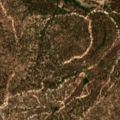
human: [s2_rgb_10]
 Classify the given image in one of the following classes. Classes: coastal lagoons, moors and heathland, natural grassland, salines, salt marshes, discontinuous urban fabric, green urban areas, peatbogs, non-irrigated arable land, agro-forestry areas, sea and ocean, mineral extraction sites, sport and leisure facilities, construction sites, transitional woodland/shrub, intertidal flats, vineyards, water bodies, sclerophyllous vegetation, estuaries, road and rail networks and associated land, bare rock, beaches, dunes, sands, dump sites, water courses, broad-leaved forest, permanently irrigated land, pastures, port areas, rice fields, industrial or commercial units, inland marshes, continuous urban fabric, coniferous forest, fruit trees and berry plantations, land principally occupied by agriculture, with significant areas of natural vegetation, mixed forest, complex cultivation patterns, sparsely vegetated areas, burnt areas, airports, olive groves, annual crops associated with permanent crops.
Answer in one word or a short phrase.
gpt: broad-leaved forest, mixed forest